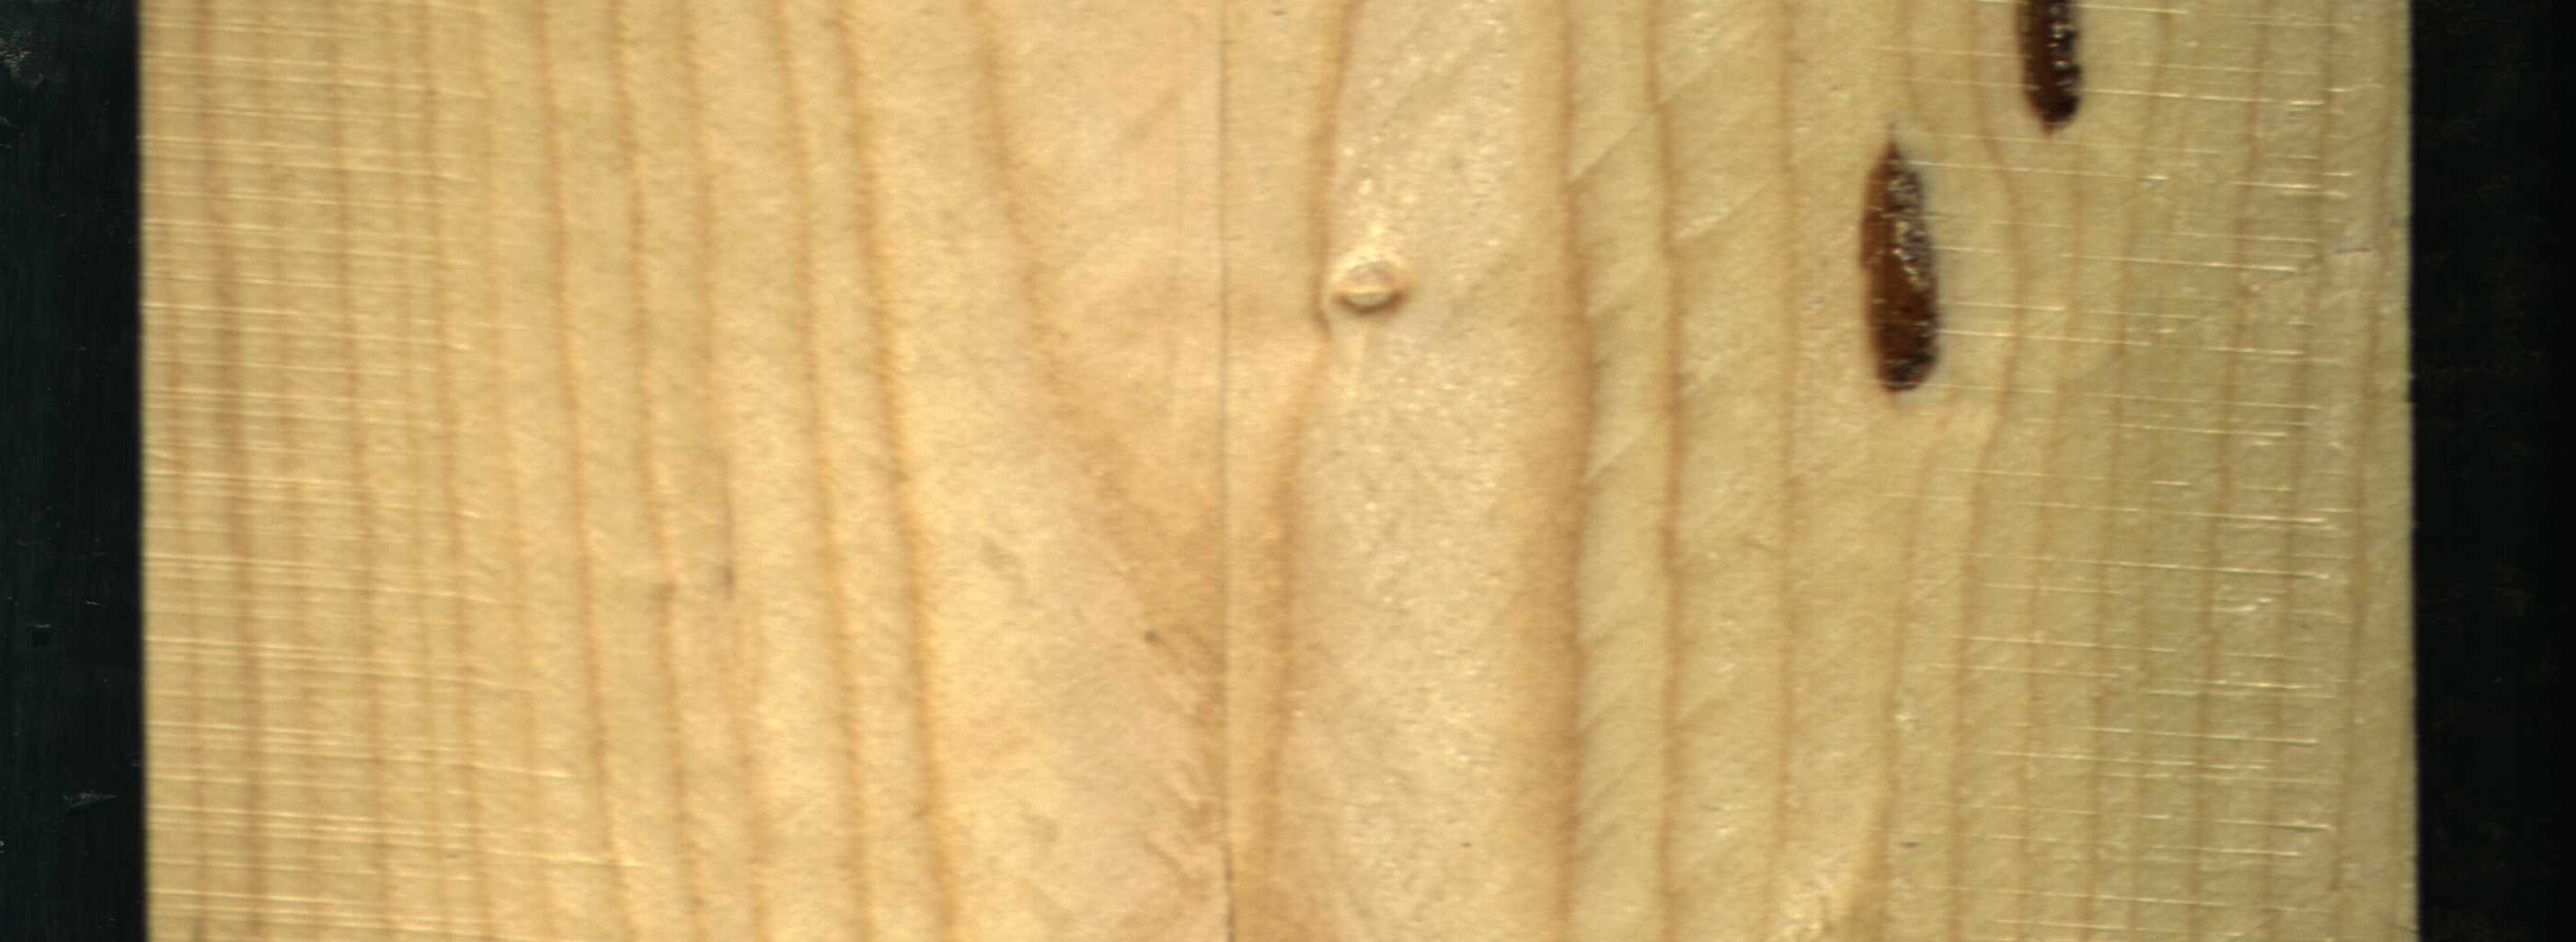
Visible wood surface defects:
resin
resin
Live_Knot